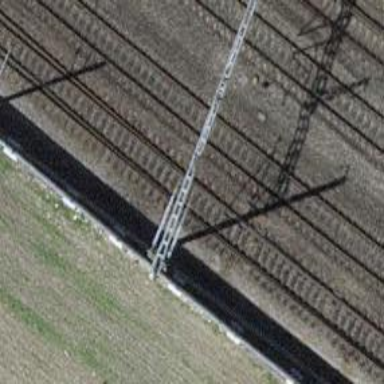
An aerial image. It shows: Railway switch.